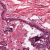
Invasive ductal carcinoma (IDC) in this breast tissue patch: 0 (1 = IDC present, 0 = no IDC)